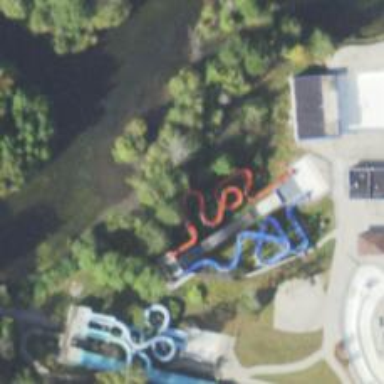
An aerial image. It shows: Canal featuring water slide attraction.